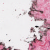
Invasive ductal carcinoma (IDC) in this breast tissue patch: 0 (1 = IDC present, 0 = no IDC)